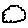
Label: cloud